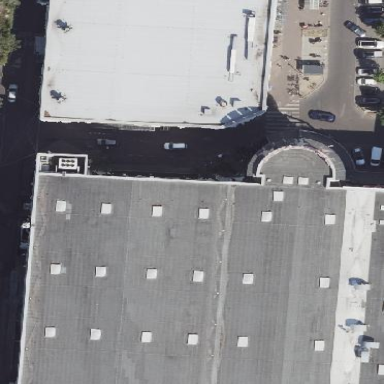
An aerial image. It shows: Parking area.